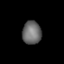
Tissue: lung
Cell type: Epithelial cells
Senescence score: 0.2343
Nuclear area (px): 432
Mean DAPI intensity: 105.586